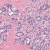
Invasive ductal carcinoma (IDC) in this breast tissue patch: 0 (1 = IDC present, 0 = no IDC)